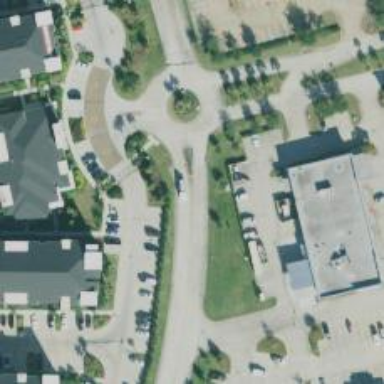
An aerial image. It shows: Service road.